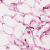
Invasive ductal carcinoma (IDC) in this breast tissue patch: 0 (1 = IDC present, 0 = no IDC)